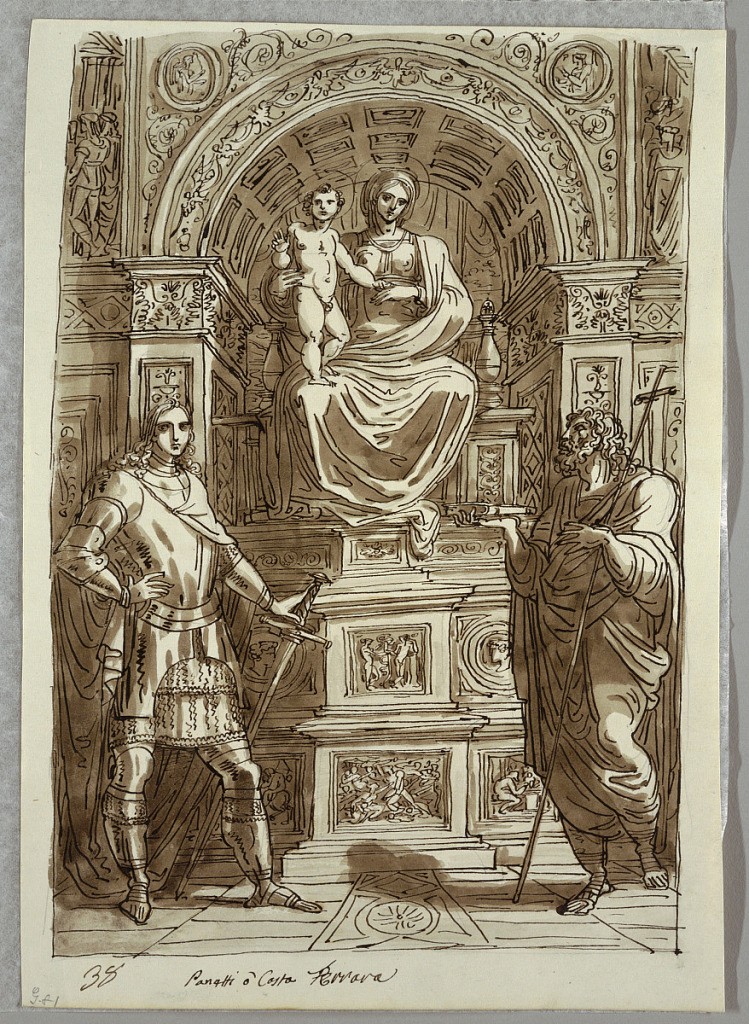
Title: The Madonna and Child Enthroned with Saints; Study after Panetti or Costa
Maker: Felice Giani, Italian, 1758–1823
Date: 1821–22
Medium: Pen and brown ink, brush and brown wash, over traces of black chalk on white heavy wove paper
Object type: Sketchbook folio
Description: Madonna with Child standing on knee, on ornate throne within niche. Throne richly decorated in Renaissance style. Below, at left and right, St. George and unidentified St.